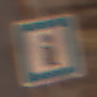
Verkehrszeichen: Informationsstelle
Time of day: MorningAfternoon
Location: Outdoor (Urban)
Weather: Clear
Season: NotSpecified
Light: Natural